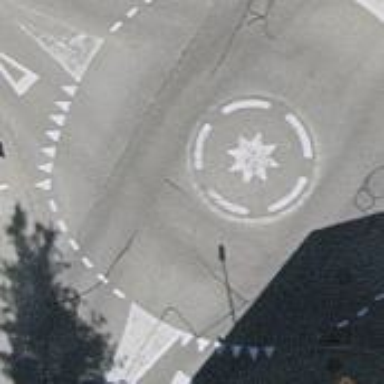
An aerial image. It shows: Mini roundabout on the road.